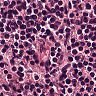
Metastatic tissue present: no